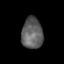
Tissue: prostate
Cell type: Fibroblasts
Senescence score: 0.7198
Nuclear area (px): 652
Mean DAPI intensity: 94.91